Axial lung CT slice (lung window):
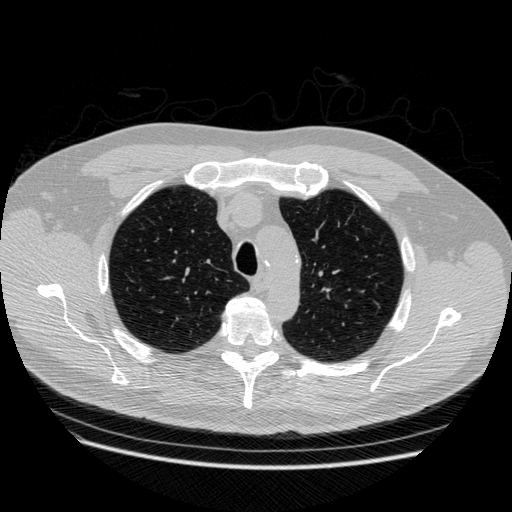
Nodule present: no